Interaction volume radius: 5 \u00c5
Interaction volume height: 25 \u00c5
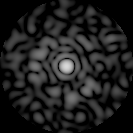
Disorder parameter: 0.8237